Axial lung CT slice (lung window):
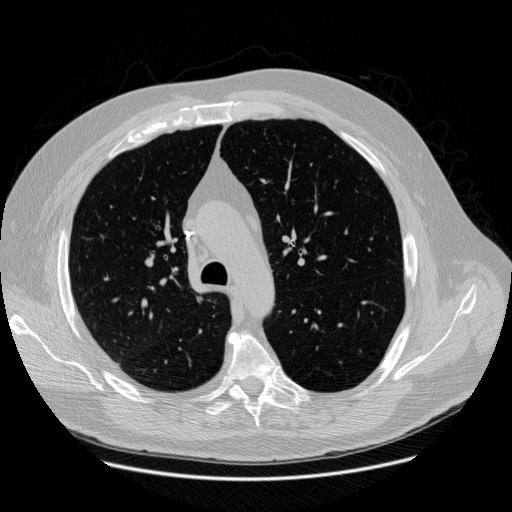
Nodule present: no